Interaction volume radius: 10 \u00c5
Interaction volume height: 15 \u00c5
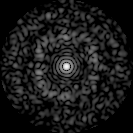
Disorder parameter: 0.8253